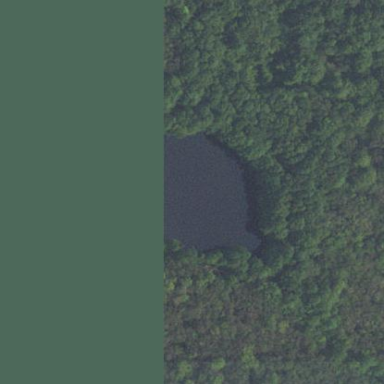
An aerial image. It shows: Serene lake surrounded by nature.